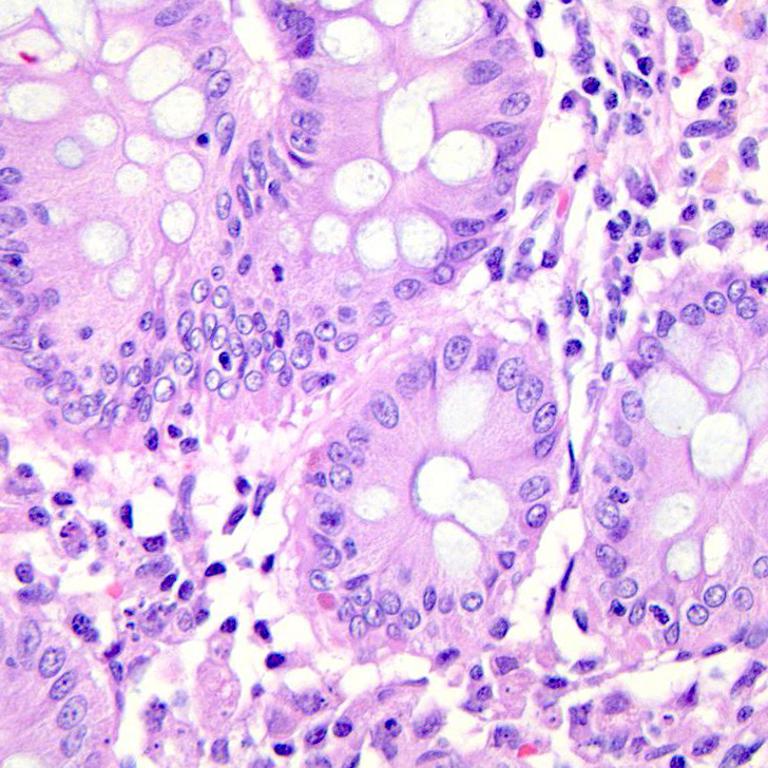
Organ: colon
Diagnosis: benign